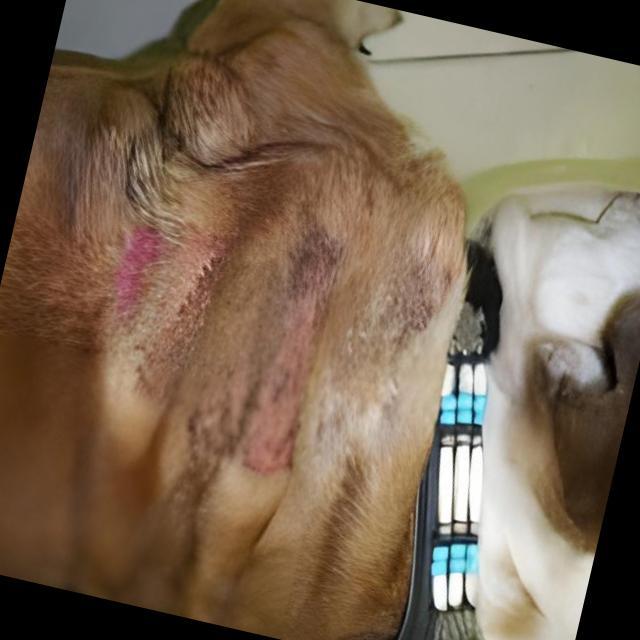
Canine dermatitis — inflammation of the skin presenting with erythema, pruritus, papules, and excoriation. May be allergic, contact, or atopic in origin.